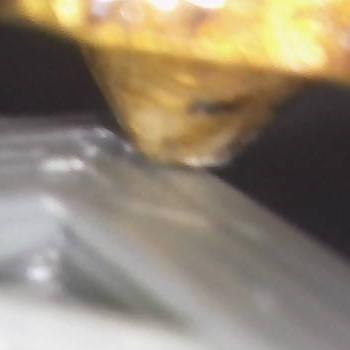
Flow rate: 265%